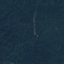
Land use / land cover class: Forest